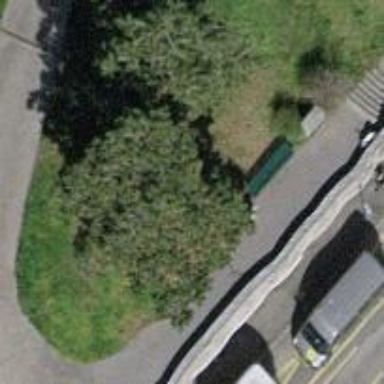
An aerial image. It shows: Evergreen needle-leaved tree.